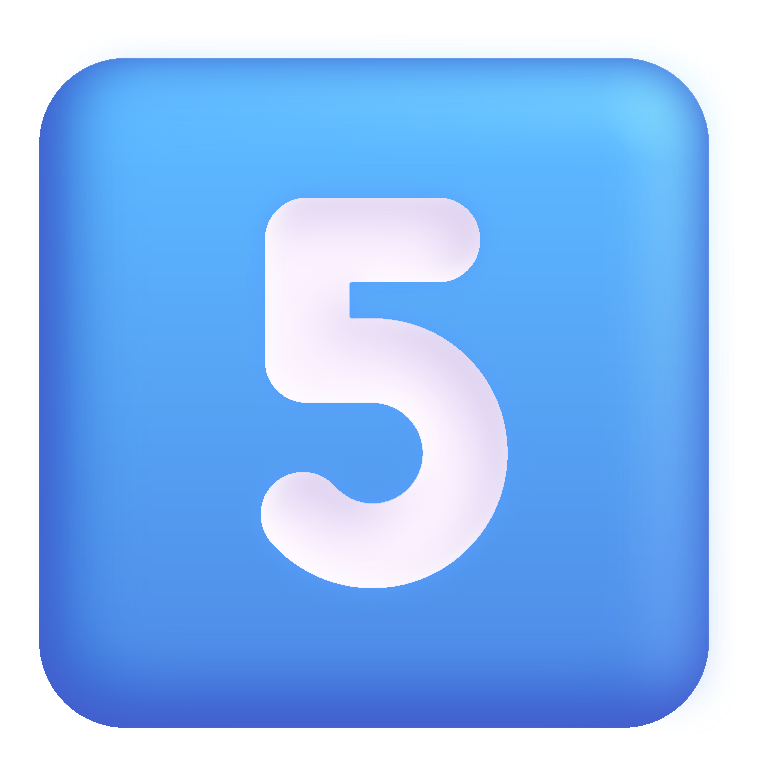
keycap 5 color